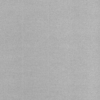
Label: dusty